Interaction volume radius: 5 \u00c5
Interaction volume height: 20 \u00c5
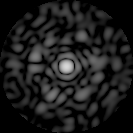
Disorder parameter: 0.8342